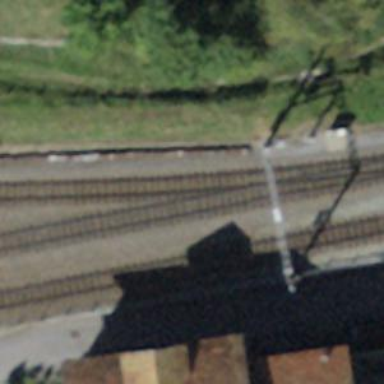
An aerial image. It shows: Narrow-gauge railway siding with 1 track. The track is electrified with contact line.